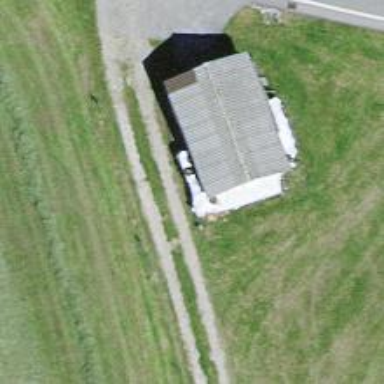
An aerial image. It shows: Garage building.